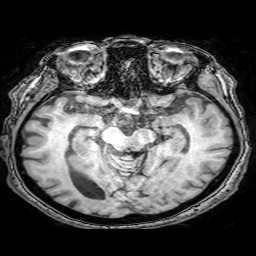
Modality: T1w
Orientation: coronal
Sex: female
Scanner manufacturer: philips
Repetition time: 0.008368 s
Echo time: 0.00388 s